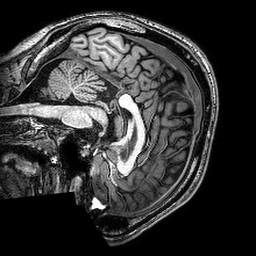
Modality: T1w
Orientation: sagittal
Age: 22
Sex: male
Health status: healthy
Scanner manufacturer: philips
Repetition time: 0.00817 s
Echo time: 0.00376 s